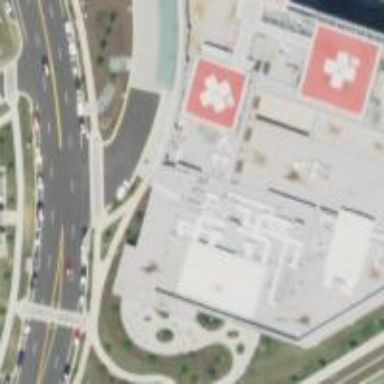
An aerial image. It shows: Hospital providing healthcare services.